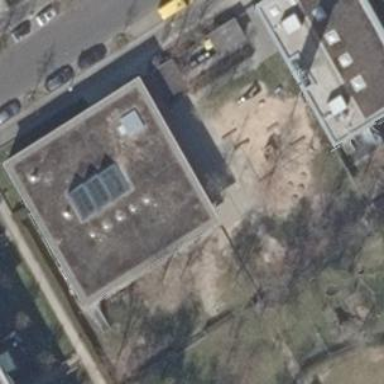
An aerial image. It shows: Kindergarten.